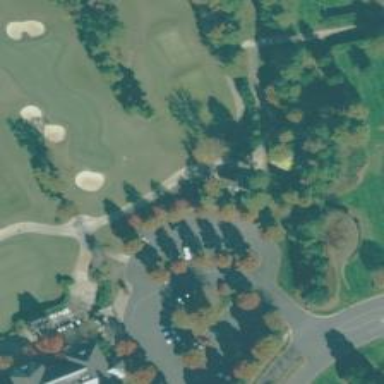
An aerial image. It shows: Service road designated as golf cart path.